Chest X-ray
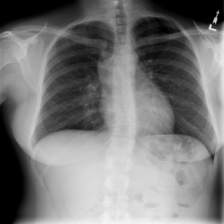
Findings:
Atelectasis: negative
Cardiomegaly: negative
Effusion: negative
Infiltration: negative
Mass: negative
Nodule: negative
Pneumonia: negative
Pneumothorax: negative
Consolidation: negative
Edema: negative
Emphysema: negative
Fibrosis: negative
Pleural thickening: negative
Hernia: negative